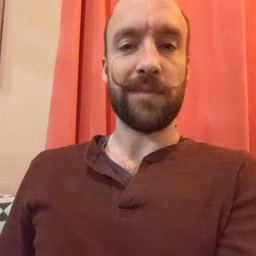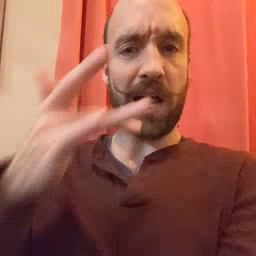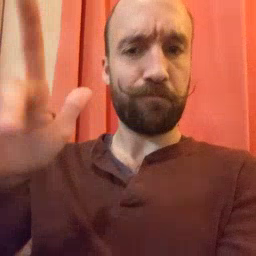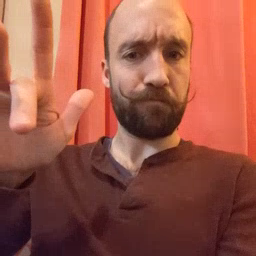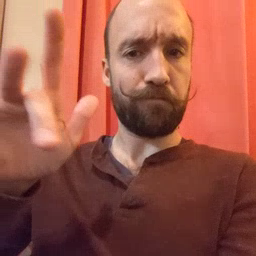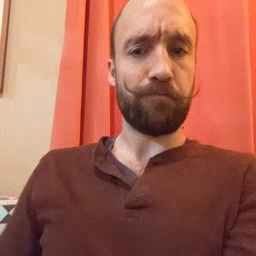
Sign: empty